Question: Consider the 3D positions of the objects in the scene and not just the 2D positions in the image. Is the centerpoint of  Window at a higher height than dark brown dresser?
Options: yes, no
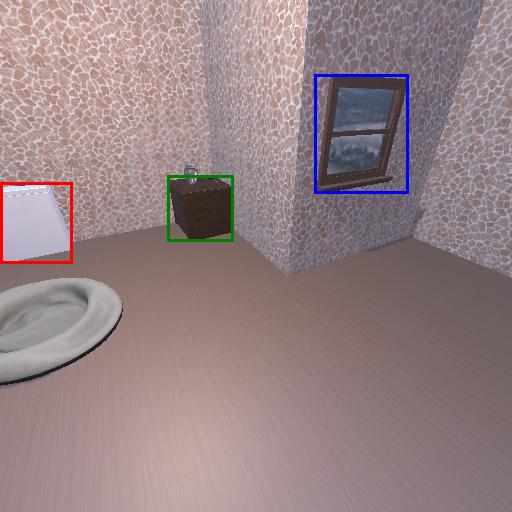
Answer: yes